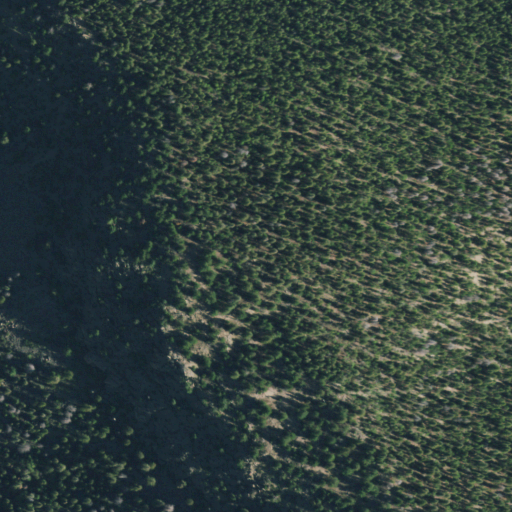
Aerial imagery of mountain in Colorado named Sentinel Peak containing only evergreen forest